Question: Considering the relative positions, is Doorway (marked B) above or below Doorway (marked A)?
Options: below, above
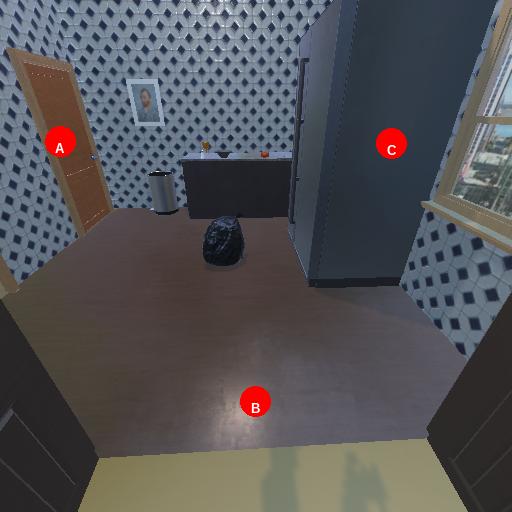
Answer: below